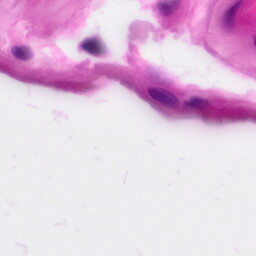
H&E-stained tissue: Pancreatic